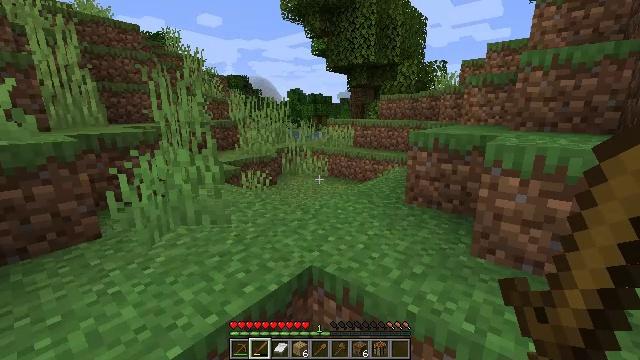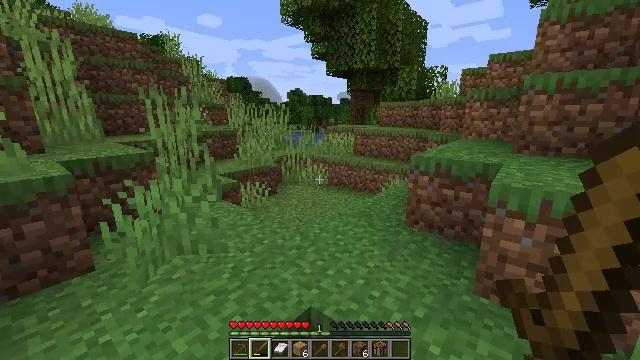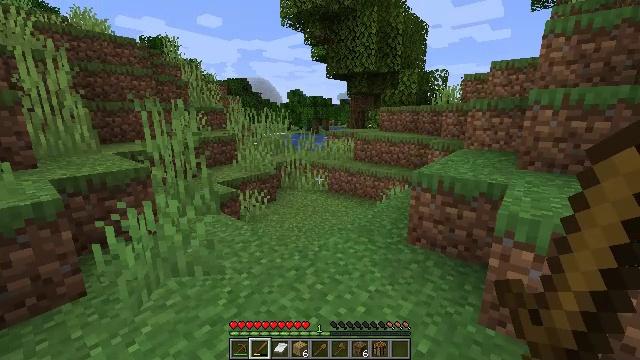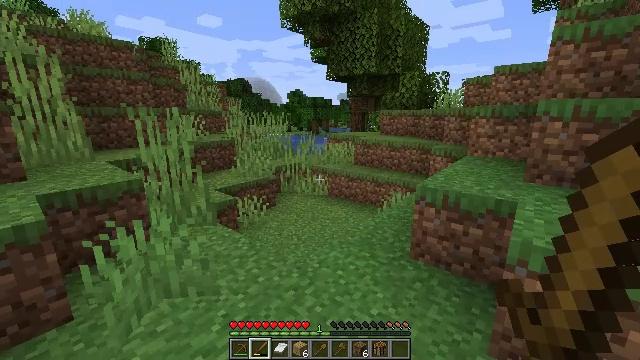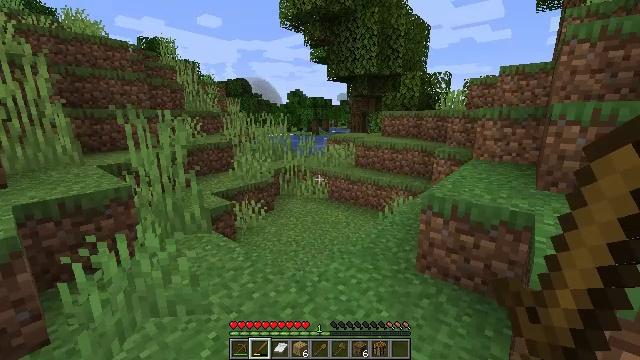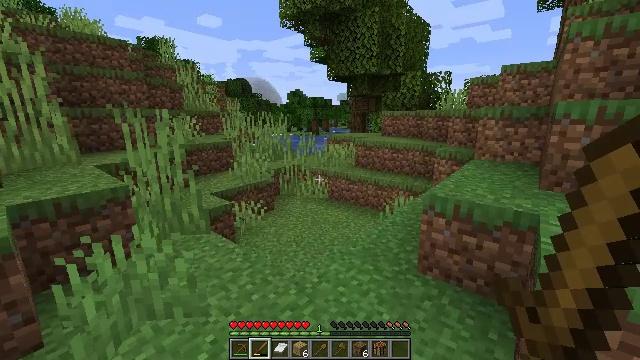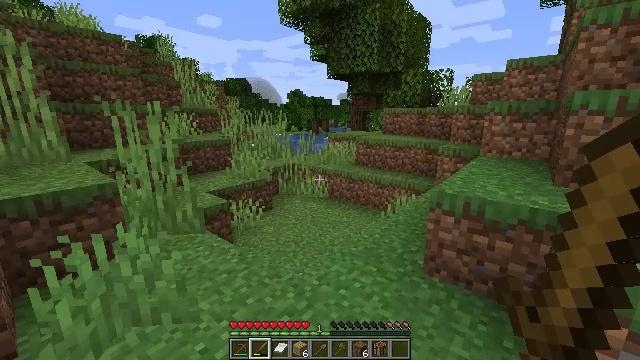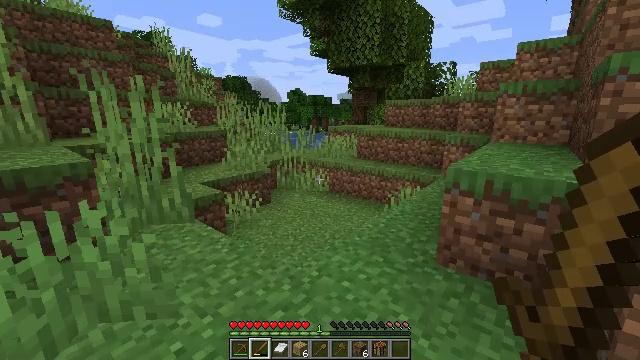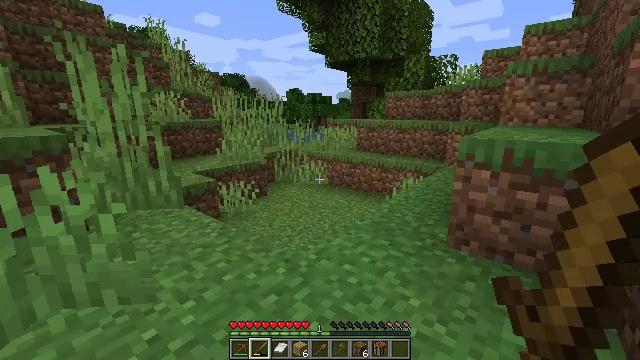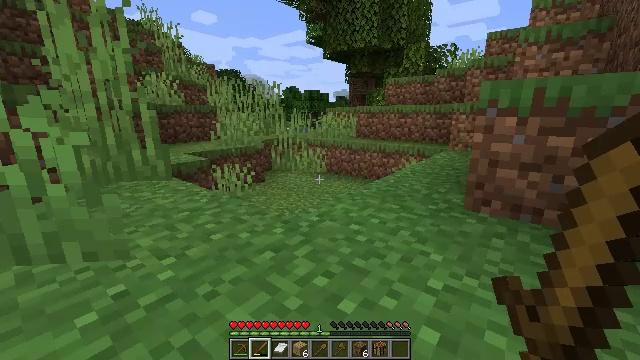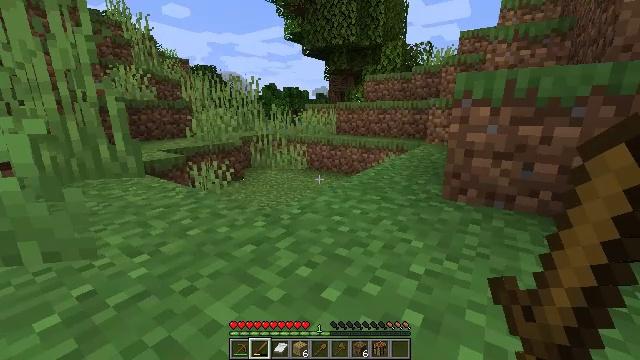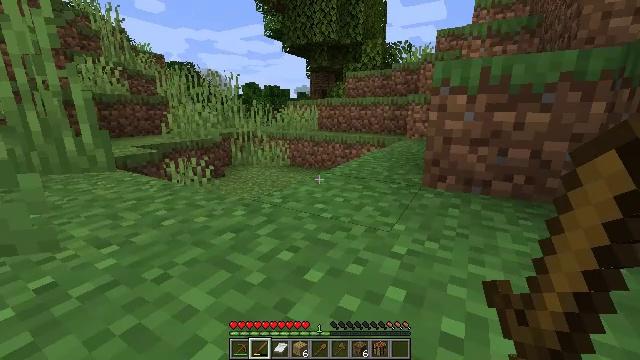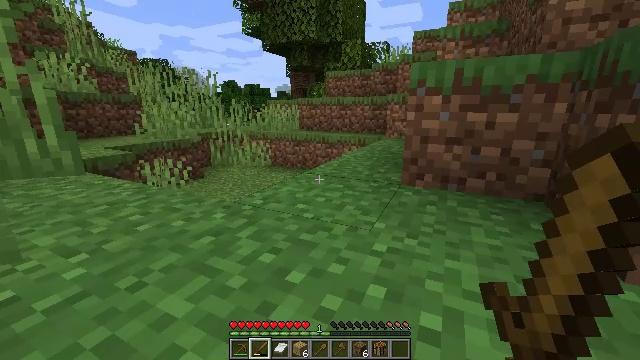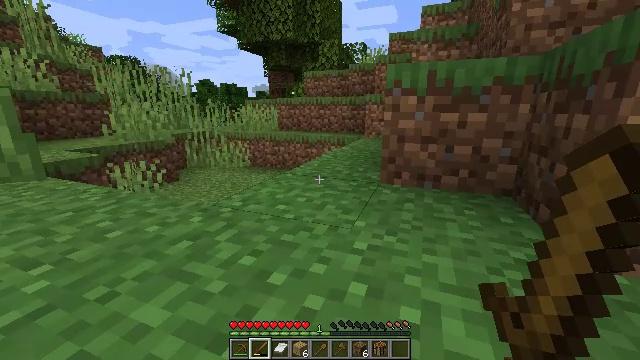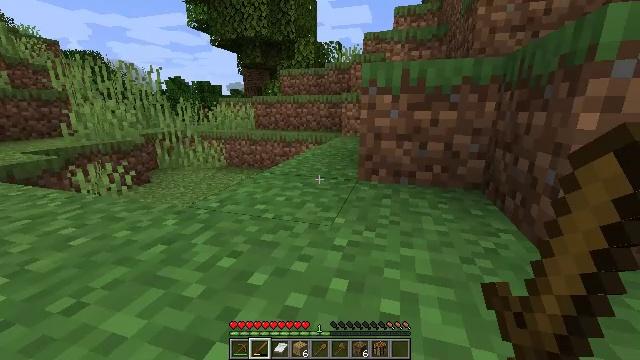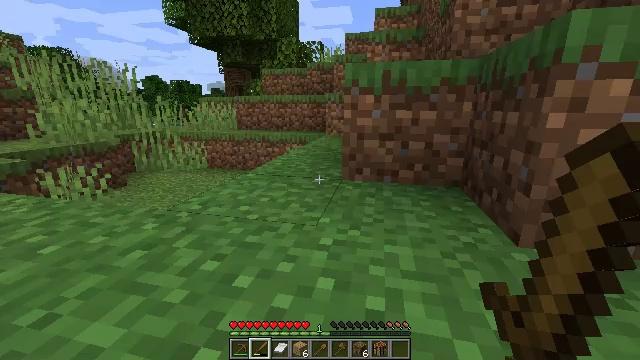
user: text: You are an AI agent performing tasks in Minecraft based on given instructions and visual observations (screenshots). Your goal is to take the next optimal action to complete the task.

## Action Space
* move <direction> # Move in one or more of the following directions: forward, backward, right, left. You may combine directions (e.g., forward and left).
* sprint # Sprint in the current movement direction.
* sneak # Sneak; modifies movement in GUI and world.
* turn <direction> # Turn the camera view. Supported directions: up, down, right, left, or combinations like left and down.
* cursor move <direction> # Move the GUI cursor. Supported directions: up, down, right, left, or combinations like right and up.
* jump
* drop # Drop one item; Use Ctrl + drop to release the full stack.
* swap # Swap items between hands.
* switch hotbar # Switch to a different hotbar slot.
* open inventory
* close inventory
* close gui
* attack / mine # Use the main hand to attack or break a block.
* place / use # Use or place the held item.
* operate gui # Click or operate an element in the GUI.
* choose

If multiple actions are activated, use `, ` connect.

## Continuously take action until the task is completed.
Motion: motion action
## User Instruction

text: Gather oak leaves by attacking.
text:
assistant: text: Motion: move forward, sprint, jump
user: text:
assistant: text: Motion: move forward, sprint, jump
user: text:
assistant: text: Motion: move forward, sprint
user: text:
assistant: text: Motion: move forward, sprint
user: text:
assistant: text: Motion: move forward, sprint
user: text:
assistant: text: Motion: move forward, sprint
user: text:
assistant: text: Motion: move forward, sprint
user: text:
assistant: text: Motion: move forward, sprint
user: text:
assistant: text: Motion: move forward, sprint
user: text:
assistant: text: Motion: move forward, sprint, turn right
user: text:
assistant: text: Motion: move forward, sprint, turn right
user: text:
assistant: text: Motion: move forward, sprint, turn right
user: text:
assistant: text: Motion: move forward, sprint, turn right
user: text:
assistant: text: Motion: move forward, sprint, turn right
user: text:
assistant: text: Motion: move forward, sprint, turn right
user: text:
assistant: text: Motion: move forward, sprint, turn right
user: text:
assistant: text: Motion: move forward, sprint, turn right
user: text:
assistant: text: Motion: move forward, sprint
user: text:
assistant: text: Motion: move forward, sprint, jump
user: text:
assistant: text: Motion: move forward, sprint, jump
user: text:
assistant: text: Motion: move forward, sprint, jump
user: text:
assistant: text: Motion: move forward, sprint, jump
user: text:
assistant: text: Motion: move forward, sprint
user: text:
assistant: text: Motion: move forward, sprint
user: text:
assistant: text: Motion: move forward, sprint
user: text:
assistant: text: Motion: move forward, sprint
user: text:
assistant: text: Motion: move forward, sprint
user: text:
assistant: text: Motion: move forward, sprint
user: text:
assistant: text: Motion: move forward, sprint
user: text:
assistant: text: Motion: move forward, sprint